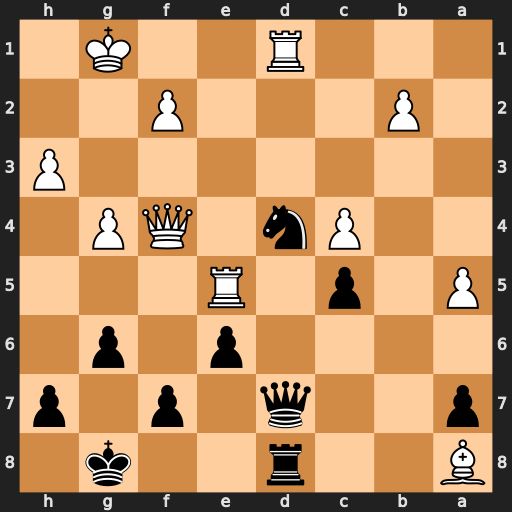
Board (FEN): B2r2k1/p2q1p1p/4p1p1/P1p1R3/2Pn1QP1/7P/1P3P2/3R2K1
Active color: b
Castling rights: -
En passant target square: -
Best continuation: Ne2+ Rxe2 Qxd1+ Kg2 Qxe2